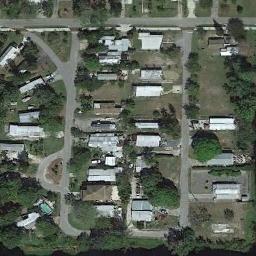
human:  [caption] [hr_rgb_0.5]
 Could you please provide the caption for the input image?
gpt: There are many roads and neatly arranged houses and trees and large lawns in densely populated areas .

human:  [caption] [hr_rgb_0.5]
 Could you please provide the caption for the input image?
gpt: The houses in the residential area are next to each other .

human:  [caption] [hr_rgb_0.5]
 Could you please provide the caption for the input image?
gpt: The dense residential is on the grass next to the road and trees .

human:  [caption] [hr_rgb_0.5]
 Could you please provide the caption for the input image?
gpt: A dense residential area has a lot of greenery and lots of white houses neatly arranged while one of houses has a pool .

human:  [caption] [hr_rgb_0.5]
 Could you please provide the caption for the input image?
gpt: There are some white buildings with lawns around on a dense residential area .